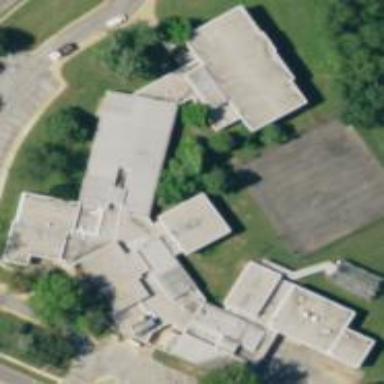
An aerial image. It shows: School building.